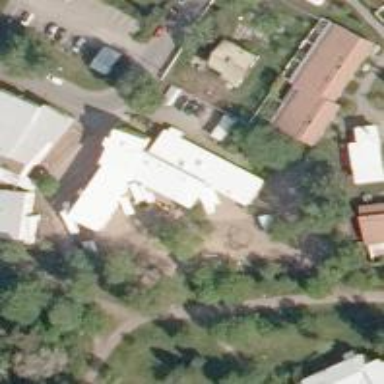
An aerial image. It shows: Kindergarten.